Question: Is there a free implementation of the text box in Blend's property grid that allows you to change the number by clicking and dragging? Or perhaps another way to ask is what kind of control called so I can google it?

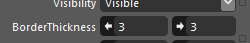
Answer: just try this
<URL>